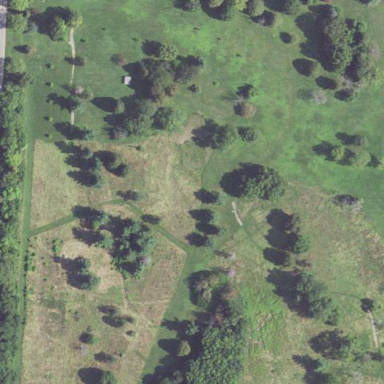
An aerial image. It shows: Golf fairway surrounded by grass.